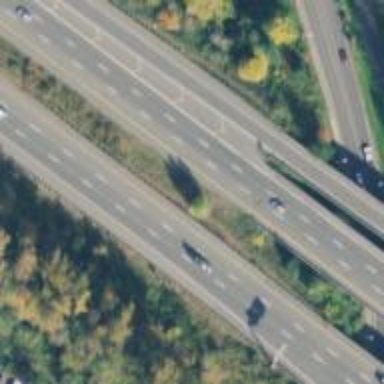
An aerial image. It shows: Motorway junction.